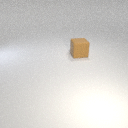
large brown rubber cube